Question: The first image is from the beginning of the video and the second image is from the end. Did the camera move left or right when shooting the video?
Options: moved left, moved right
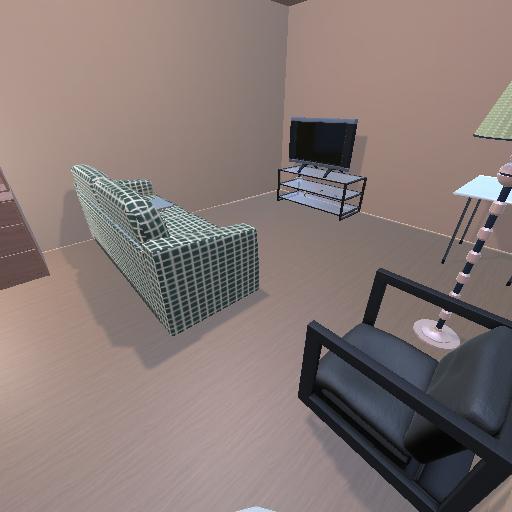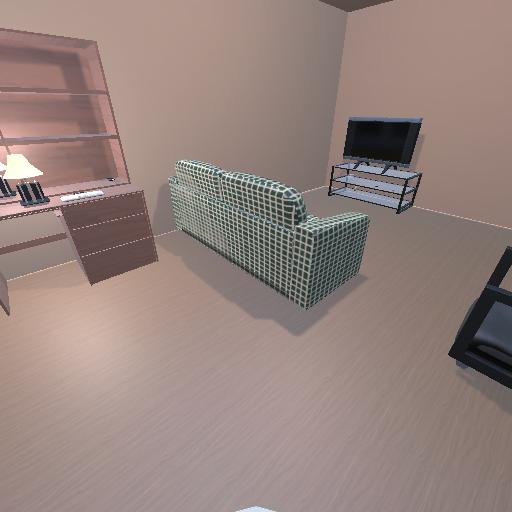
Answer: moved left